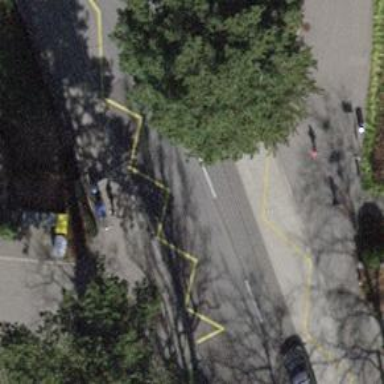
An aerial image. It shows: Bus stop for trolleybuses with designated stop position for public transport.